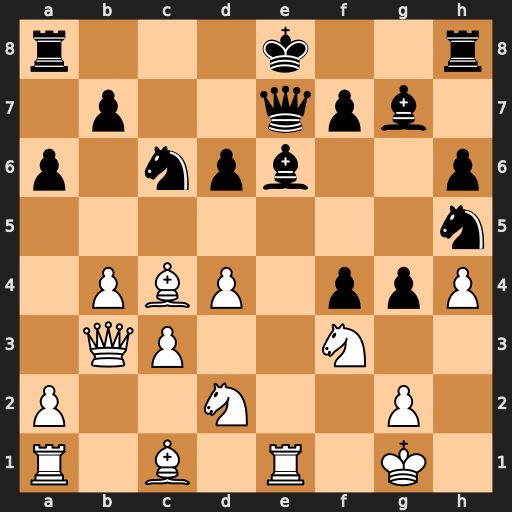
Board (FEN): r3k2r/1p2qpb1/p1npb2p/7n/1PBP1ppP/1QP2N2/P2N2P1/R1B1R1K1
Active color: w
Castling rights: kq
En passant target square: -
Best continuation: Bxe6 fxe6 Rxe6